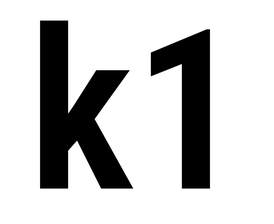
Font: Roboto_Condensed_SemiBold